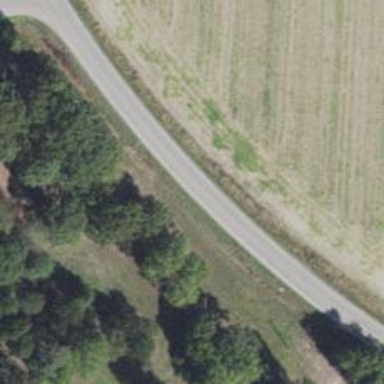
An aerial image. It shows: Secondary road.